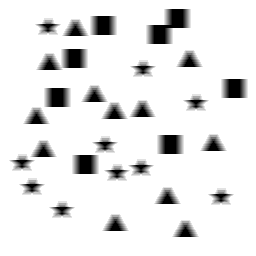
Squares: 8
Triangles: 12
Stars: 10
Total shapes: 30